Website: bh-photo
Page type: receipt
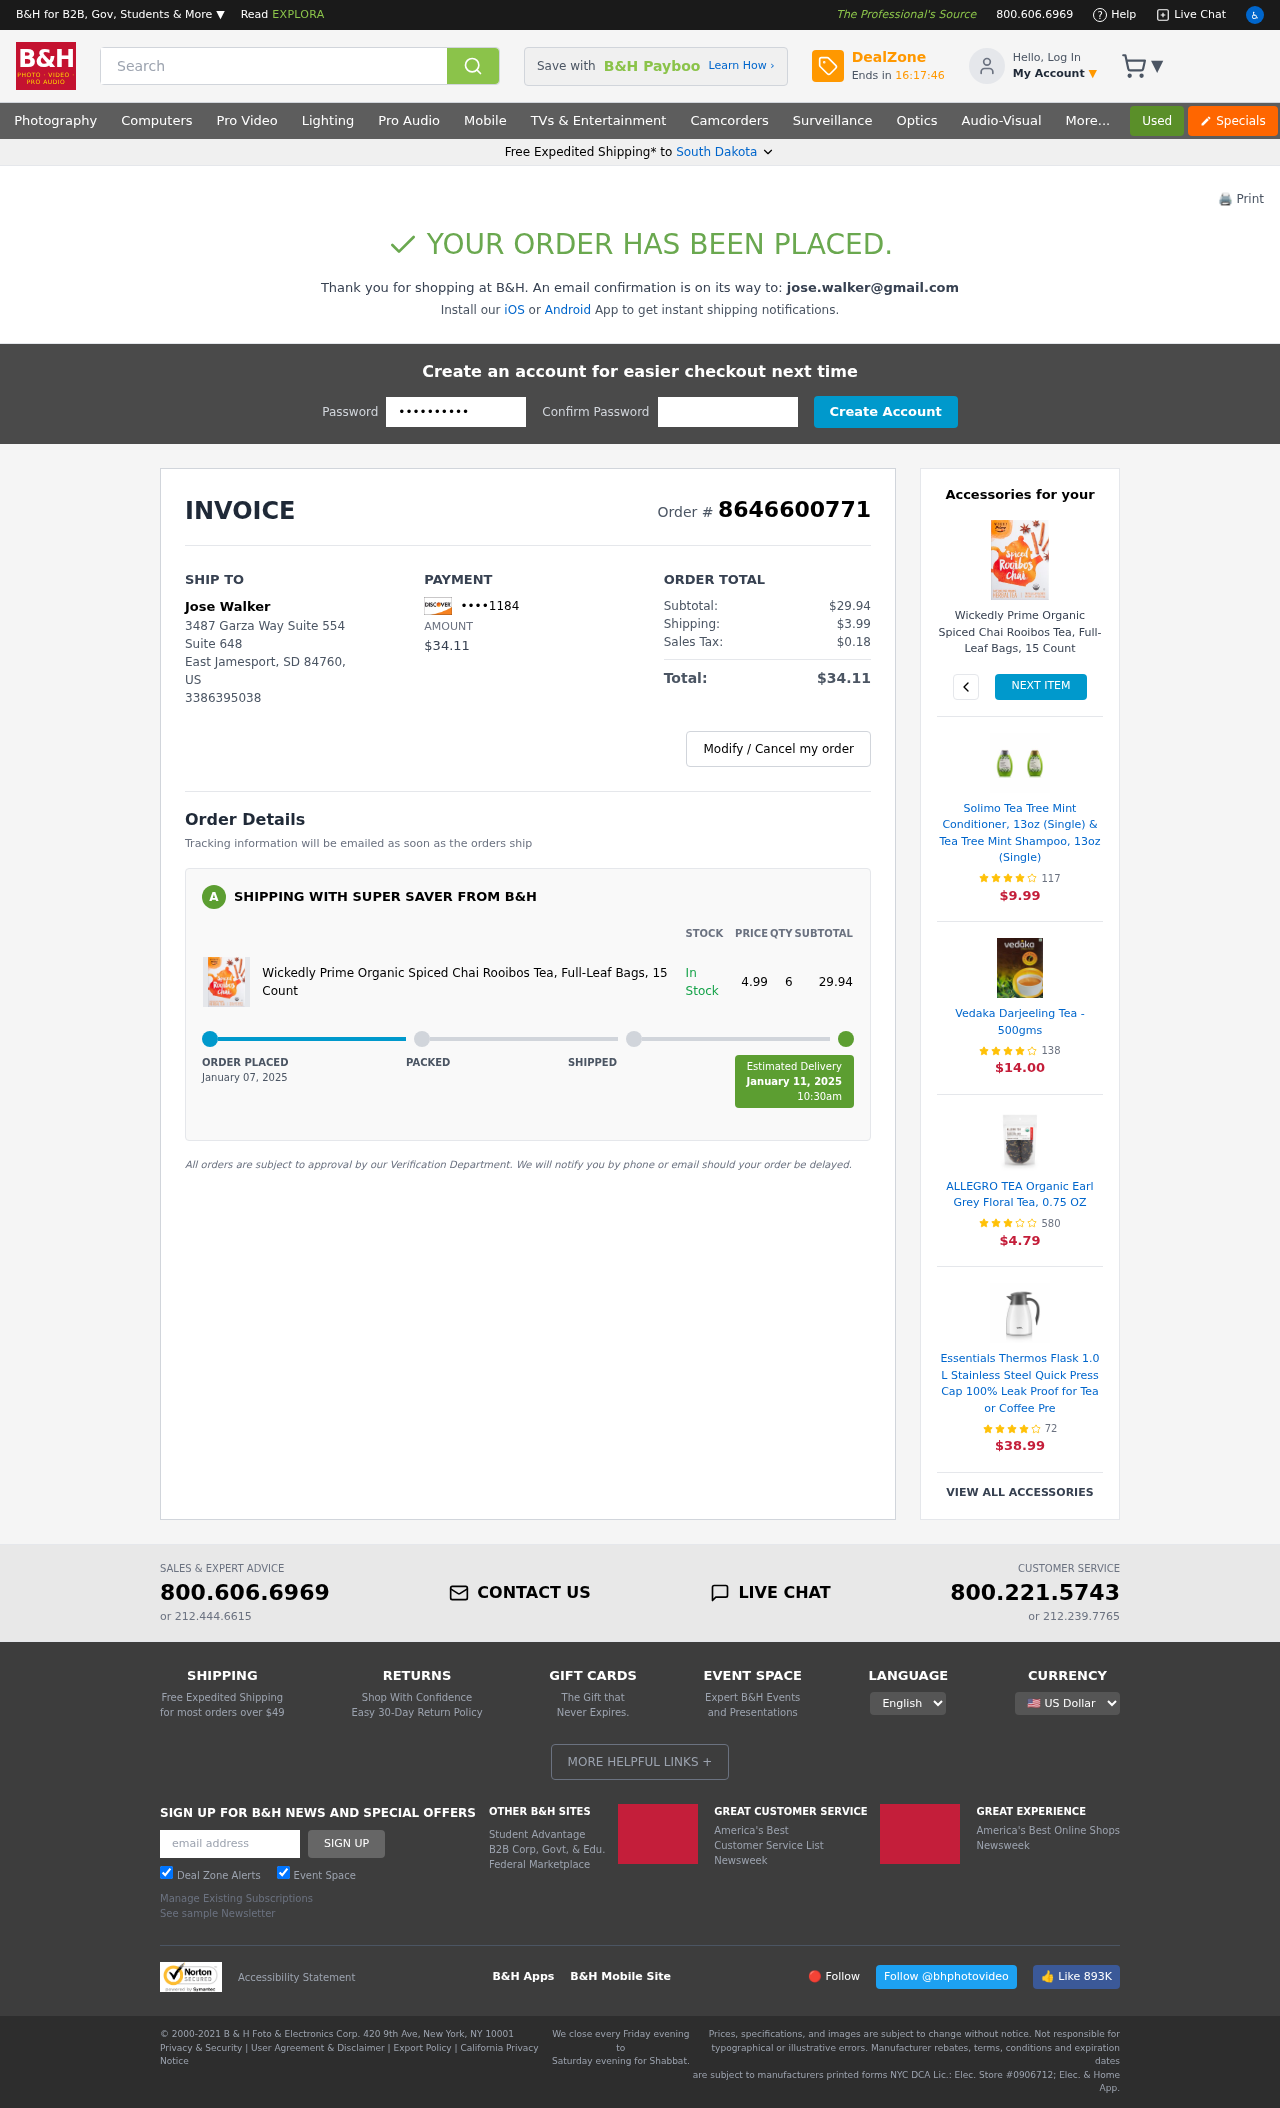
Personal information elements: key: PII_CARD_LAST4
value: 1184
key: PII_CITY
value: East Jamesport
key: PII_EMAIL
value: jose.walker@gmail.com
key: PII_FULLNAME
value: Jose Walker
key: PII_PHONE
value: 3386395038
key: PII_POSTCODE
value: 84760
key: PII_STATE
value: South Dakota
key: PII_STATE_ABBR
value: SD
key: PII_STREET
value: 3487 Garza Way Suite 554
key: PII_STREET2
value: Suite 648
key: PII_COUNTRY_CODE
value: US
Product elements: key: PRODUCT1_NAME
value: Wickedly Prime Organic Spiced Chai Rooibos Tea, Full-Leaf Bags, 15 Count
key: PRODUCT1_PRICE
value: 4.99
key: PRODUCT1_QUANTITY
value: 6
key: PRODUCT1_NAME2
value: Wickedly Prime Organic Spiced Chai Rooibos Tea, Full-Leaf Bags, 15 Count
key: PRODUCT2_NAME
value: Solimo Tea Tree Mint Conditioner, 13oz (Single) & Tea Tree Mint Shampoo, 13oz (Single)
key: PRODUCT2_NUM_RATINGS
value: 117
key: PRODUCT2_PRICE
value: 9.99
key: PRODUCT3_NAME
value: Vedaka Darjeeling Tea - 500gms
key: PRODUCT3_NUM_RATINGS
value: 138
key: PRODUCT3_PRICE
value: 14.00
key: PRODUCT4_NAME
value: ALLEGRO TEA Organic Earl Grey Floral Tea, 0.75 OZ
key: PRODUCT4_NUM_RATINGS
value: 580
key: PRODUCT4_PRICE
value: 4.79
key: PRODUCT5_NAME
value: Essentials Thermos Flask 1.0 L Stainless Steel Quick Press Cap 100% Leak Proof for Tea or Coffee Pre
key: PRODUCT5_NUM_RATINGS
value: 72
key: PRODUCT5_PRICE
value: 38.99
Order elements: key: ORDER_ID
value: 8646600771
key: ORDER_TOTAL
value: $34.11
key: ORDER_SUBTOTAL
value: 29.94
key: ORDER_SUBTOTAL
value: $29.94
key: ORDER_SHIPPING_COST
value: $3.99
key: ORDER_TAX
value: $0.18
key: ORDER_DATE
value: January 07, 2025
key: ORDER_DELIVERY_DATE
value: January 11, 2025
Search elements: key: HEADER_SEARCH
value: Search